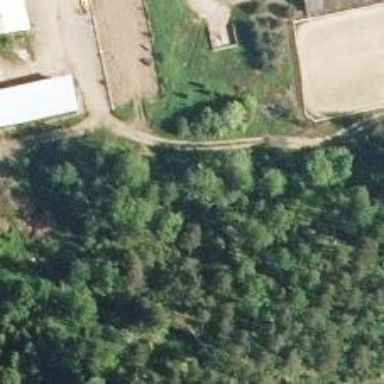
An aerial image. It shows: Historic military bunker.